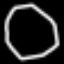
Label: octagon